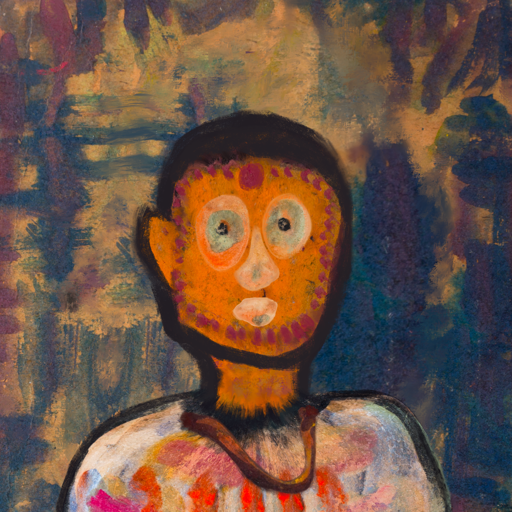
Background: InTheSun, Head And Neck Front: Doll, Face Front: Childish, Bust: Childish, Hair Front: Blank, Head Accessory: Blank, Second Necklace: Comrade, Necklace: Blank, Baby: Blank